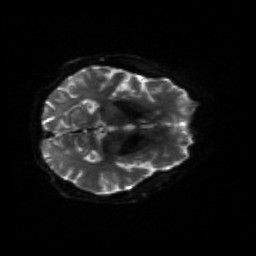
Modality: sbref
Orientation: axial
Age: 70
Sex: male
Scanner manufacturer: siemens
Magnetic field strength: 3 T
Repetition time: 4.71 s
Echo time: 0.0906 s